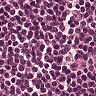
Metastatic tissue present: no